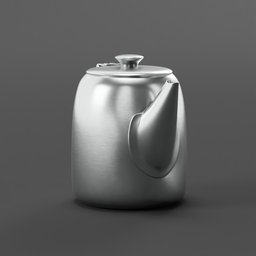
Label: tools